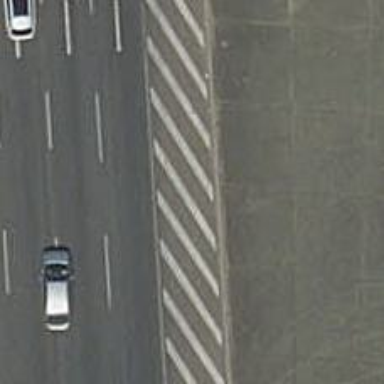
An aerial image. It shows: Asphalt motorway passing through tunnel.